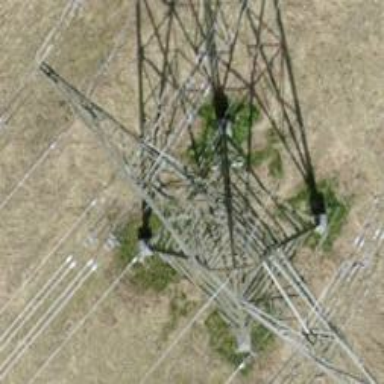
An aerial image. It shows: Power tower.